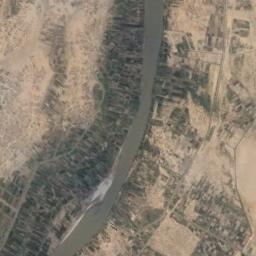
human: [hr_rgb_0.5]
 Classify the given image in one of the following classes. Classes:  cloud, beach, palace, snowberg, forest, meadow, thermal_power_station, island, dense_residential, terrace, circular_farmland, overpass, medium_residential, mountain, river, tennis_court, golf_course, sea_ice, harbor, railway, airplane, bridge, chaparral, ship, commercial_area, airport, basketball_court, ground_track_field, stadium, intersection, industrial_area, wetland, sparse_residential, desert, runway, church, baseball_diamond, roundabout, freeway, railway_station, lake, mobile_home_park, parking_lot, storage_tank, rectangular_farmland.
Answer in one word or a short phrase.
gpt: river